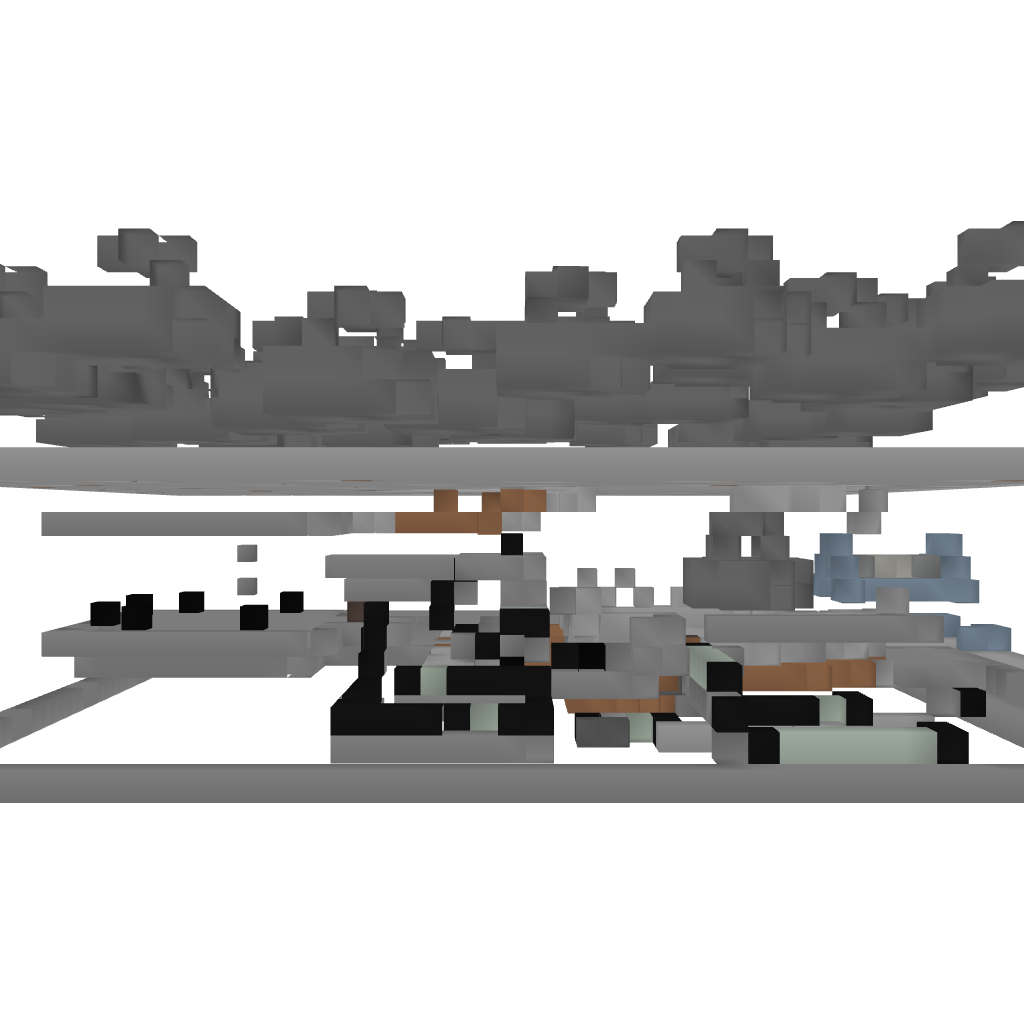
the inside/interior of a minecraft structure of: Secret Base entrance